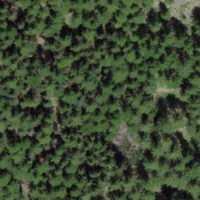
EUNIS habitat code: 43
Species observed at this site:
Certhia familiaris
Nucifraga caryocatactes